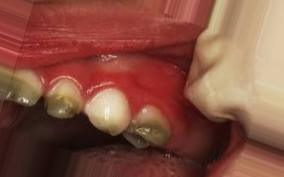
Condition: Tooth Discoloration